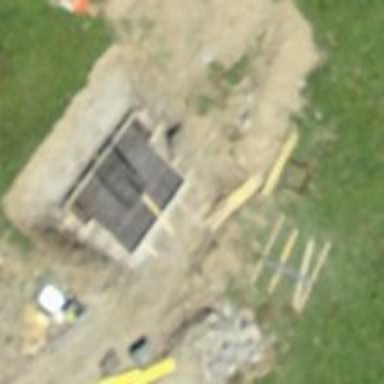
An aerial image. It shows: Pylon used for aerialway.